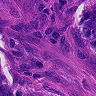
Metastatic tissue present: yes